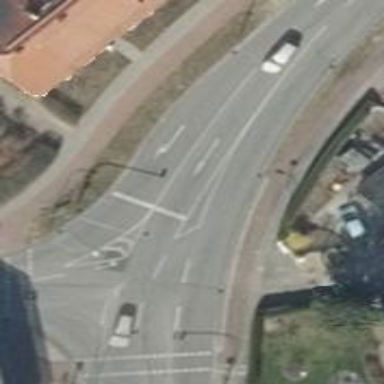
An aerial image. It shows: Traffic signals at road crossing.